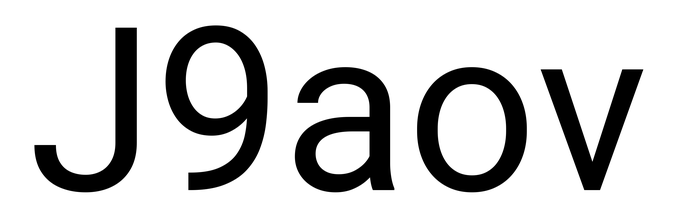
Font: Roboto_Regular